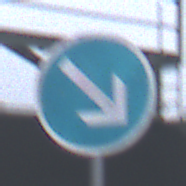
Verkehrszeichen: VorgeschriebeneVorbeifahrtRechts
Umgebung: Outdoor, Suburban
Tageszeit: MorningAfternoon
Wetter: Overcast
Licht: Natural
Jahreszeit: NotSpecified
Kontrast: LowContrast